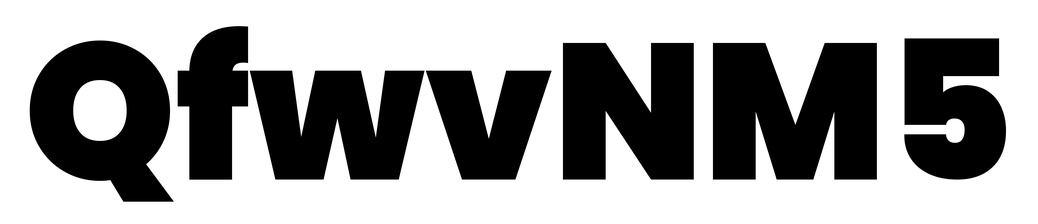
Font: Poppins-Black